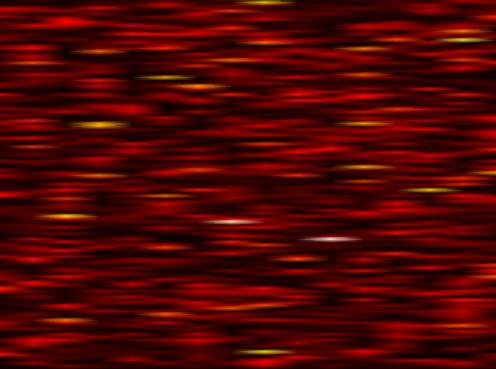
Label: FBMC